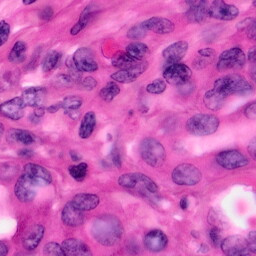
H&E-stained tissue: Pancreatic